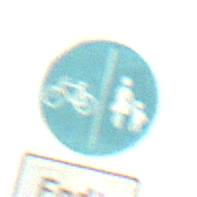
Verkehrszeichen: GetrennterRadUndGehwegRadwegLinks
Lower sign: HinweisDurchVerbaleAngabe2
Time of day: MorningAfternoon
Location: Outdoor (Beach)
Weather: PartlyCloudy
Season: NotSpecified
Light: Natural